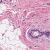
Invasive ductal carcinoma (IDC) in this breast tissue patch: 0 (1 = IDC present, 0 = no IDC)